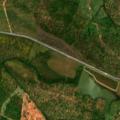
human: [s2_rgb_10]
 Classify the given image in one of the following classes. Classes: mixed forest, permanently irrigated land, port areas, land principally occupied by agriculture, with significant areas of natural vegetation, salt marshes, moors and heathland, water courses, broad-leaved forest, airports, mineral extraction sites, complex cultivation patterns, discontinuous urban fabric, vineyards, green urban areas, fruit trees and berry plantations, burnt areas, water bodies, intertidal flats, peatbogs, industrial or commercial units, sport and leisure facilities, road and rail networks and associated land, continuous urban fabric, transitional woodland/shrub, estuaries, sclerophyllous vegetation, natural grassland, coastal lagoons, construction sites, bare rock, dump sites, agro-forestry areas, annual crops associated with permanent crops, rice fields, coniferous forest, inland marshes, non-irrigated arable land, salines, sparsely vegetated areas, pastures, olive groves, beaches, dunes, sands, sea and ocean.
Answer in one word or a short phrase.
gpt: continuous urban fabric